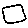
Label: square